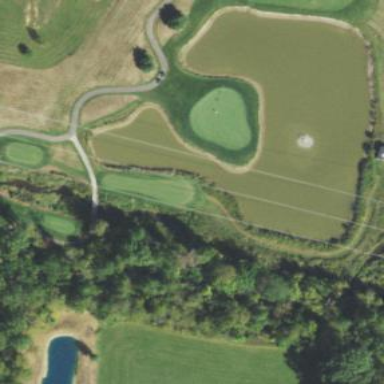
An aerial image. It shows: Water hazard on golf course.